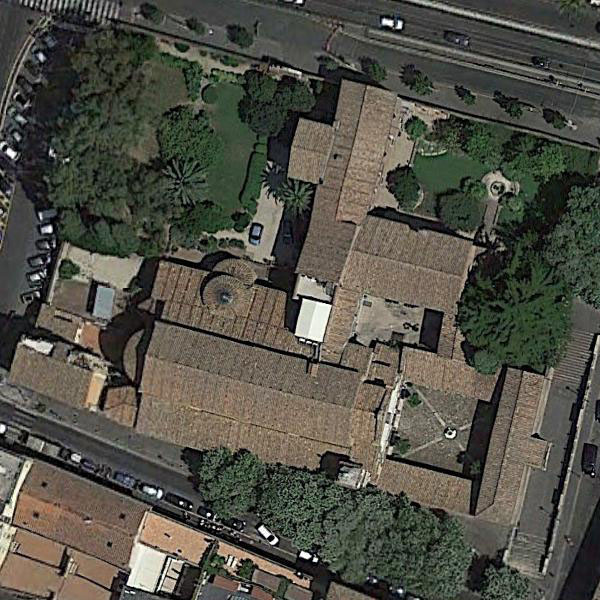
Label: Church